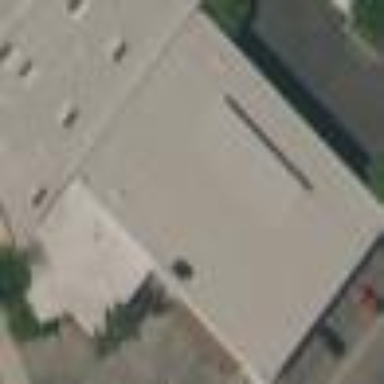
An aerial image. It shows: Warehouse.